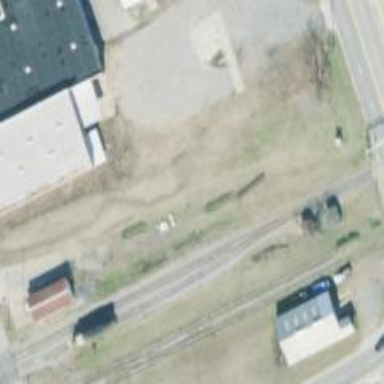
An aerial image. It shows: Yard meant for services.